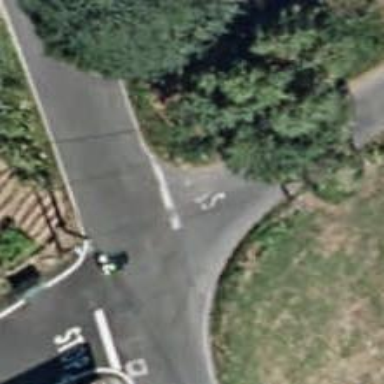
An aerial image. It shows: Road with stop sign.